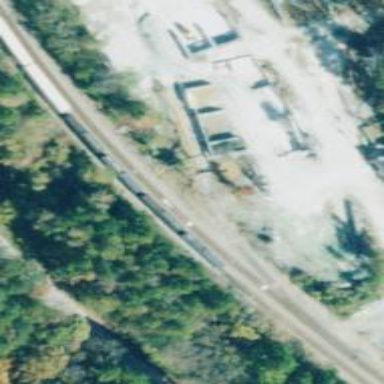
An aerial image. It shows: Loading tower along the railway.